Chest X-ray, PA view. Patient: 59 years old, sex M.
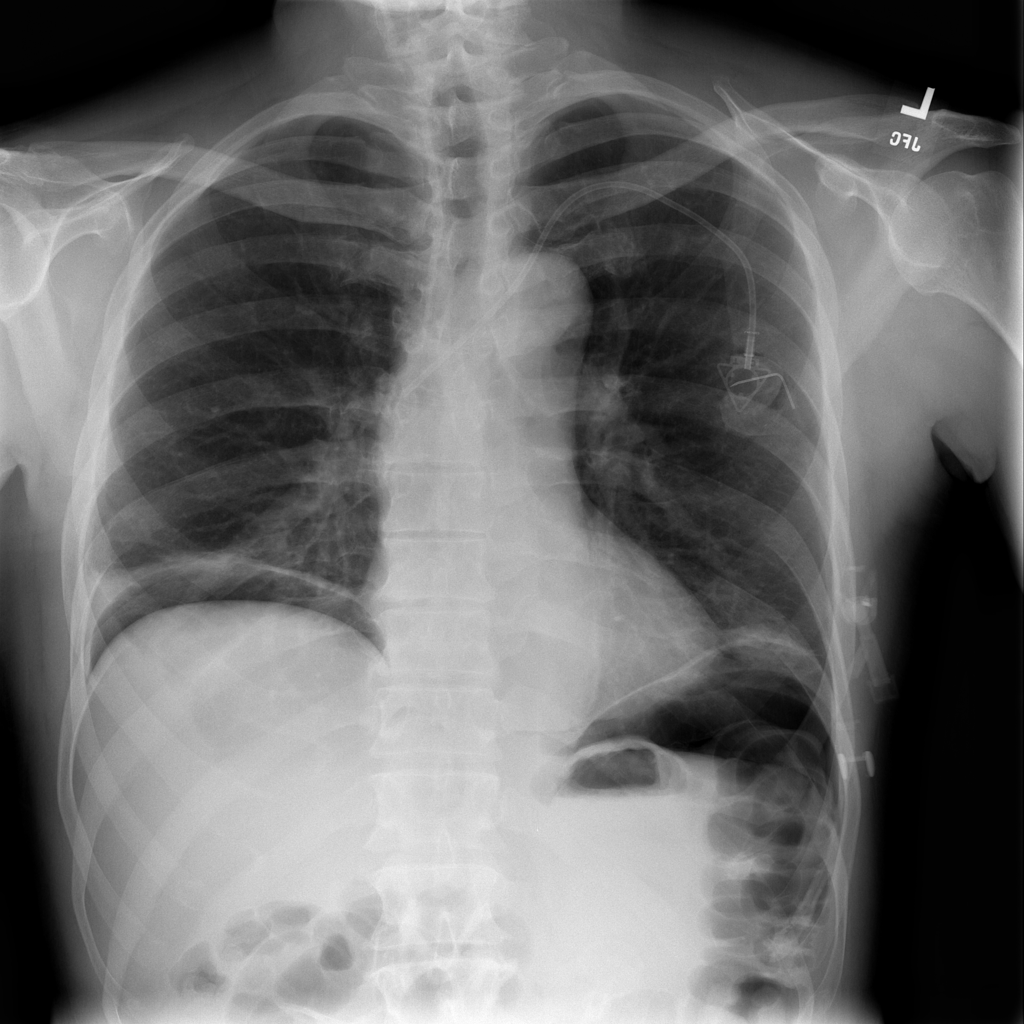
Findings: Atelectasis